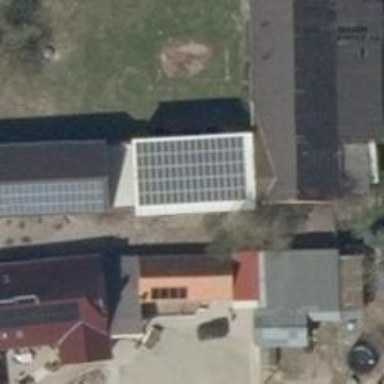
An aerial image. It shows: Solar-powered generator using photovoltaic technology. This small installation generates electricity through solar photovoltaic panels.